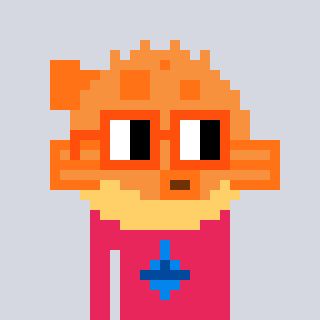
a pixel art character with square orange glasses, a pufferfish-shaped head and a redpinkish-colored body on a cool background